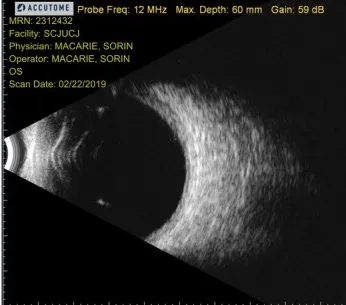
Final B-scan aspect of the left eye.
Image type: ophthalmic_imaging (b_scan)